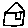
Label: house